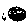
Label: smiley face